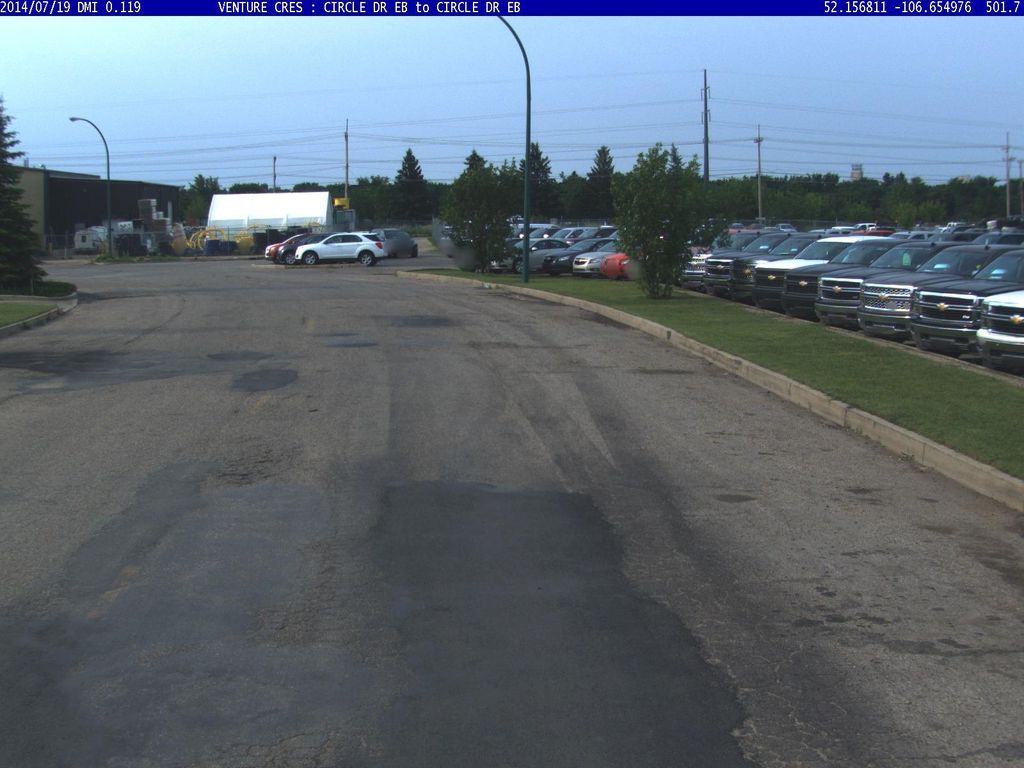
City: saskatoon